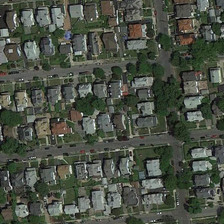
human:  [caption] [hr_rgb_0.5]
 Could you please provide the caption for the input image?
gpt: streets lined with houses lie in the tree shadows .

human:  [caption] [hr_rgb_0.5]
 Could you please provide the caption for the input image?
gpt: neatly arranged rectangular residential blocks are decorated with several trees .

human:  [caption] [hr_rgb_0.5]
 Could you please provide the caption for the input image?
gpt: streets lined with houses lie in the tree shadows .

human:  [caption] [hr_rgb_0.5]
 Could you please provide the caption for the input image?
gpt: streets lined with houses lie in the tree shadows .

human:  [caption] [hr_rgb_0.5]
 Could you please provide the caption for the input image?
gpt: many buildings and green trees are in a dense residential area .